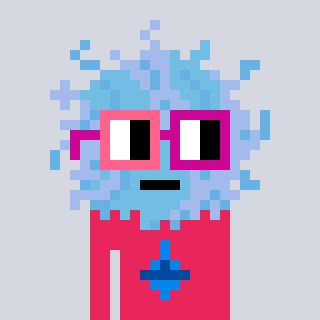
a pixel art character with square pink and red glasses, a lint-shaped head and a redpinkish-colored body on a cool background